Question: I am trying to figure out how does program profiling work. I am using Valgrind. My first question is:
What does the cost of a function mean for Valgrind? Is is time?
From what I read, it seems that Valgrind runs the program on a virtual machine that is supposed to mirror a "generic computer". It then counts events occuring in this machine. But how does it compute the cost of a function from this data? Can times smaller than 1 millisecond be measured on a standard desktop PC?

Edit:
Please what does the 1 dimensional number mean in the output of callgrind?
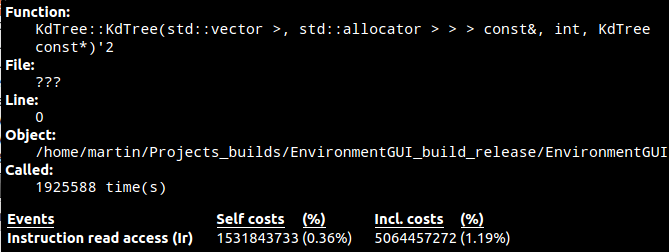
Answer: > What does the cost of a function mean for Valgrind? Is is time?
Assuming you're referring to the Cachegrind and Callgrind tools, they don't measure "cost"; they measure specific statistics gathered from running the program on a simulated processor including:
- -
For full details, see the <URL>.
Other profilers measure the elapsed time for each function, or use sampling to determine which functions the program spends the most time in.
> Can times smaller than 1 millisecond be measured on a standard desktop PC?
Yes, most modern computers have timers with an accuracy of less than a microsecond, and modern Intel processors allow you to count CPU cycles. But Valgrind doesn't measure elapsed time, since that's meaningless on its simulated machine.